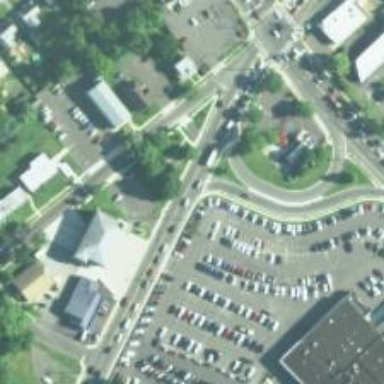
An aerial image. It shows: Junction.